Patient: sex F, age 83
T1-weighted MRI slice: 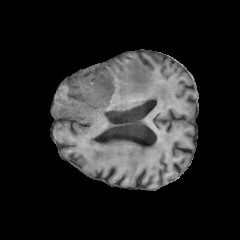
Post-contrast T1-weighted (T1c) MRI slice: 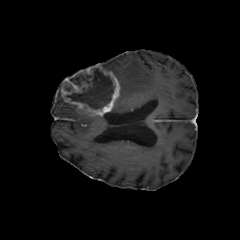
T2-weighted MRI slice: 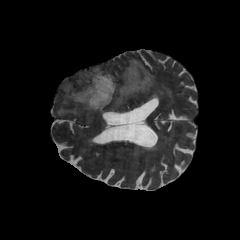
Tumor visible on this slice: yes
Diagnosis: Glioblastoma, IDH-wildtype
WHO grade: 4